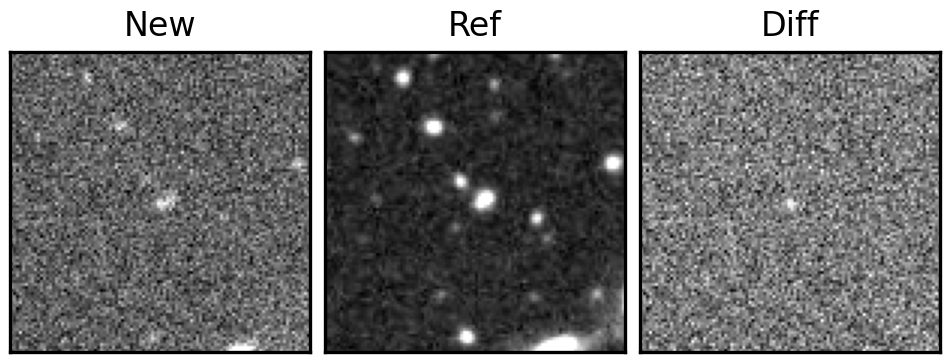
Label: real